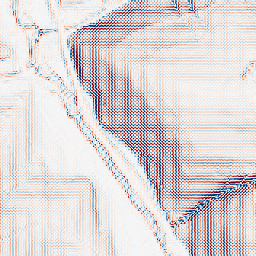
Category: wavelet
Decomposition family: wavelet_dwt
Decomposition parameters: wavelet: haar
level: 2
Upsampling method: bspline
Upsampling parameters: scale: 8
Upsampling scale: 8